Question: Going through the issues page of bot framework composer, I stumbled on this <URL> which shows an interesting UI card for getting the user's satisfactory :

Does this looks like an adaptive card ? How can we reproduce that ?
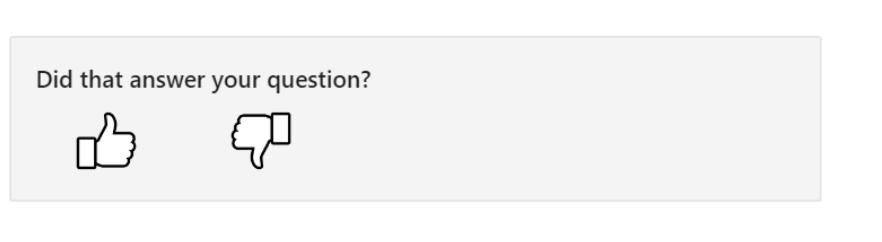
Answer: the easiest thing to do is go to the designer on <URL>. They have a super simple Adaptive Cards Designer experience that is drag and drop.
on other tabs they have example templates which you can launch in the designer to see how they work and play with them.
In your example above, the card is simply a text field with two image links and the images are clickable.
You can use the containers and/or columns components in the designer to layout the items.